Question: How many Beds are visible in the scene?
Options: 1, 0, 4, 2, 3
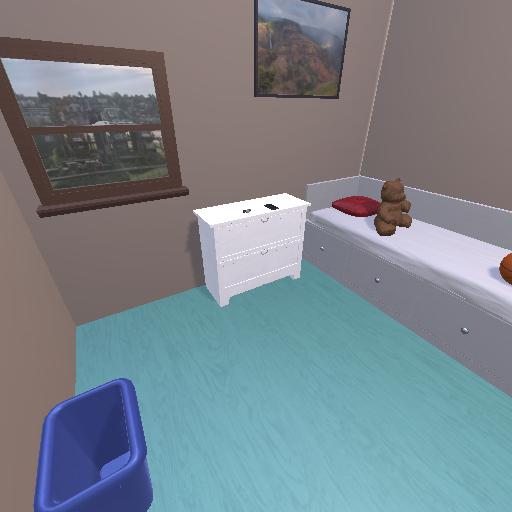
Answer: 1